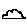
Label: cloud